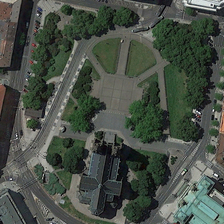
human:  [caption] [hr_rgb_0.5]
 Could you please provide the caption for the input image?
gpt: some buildings are around a square with green trees and a church .

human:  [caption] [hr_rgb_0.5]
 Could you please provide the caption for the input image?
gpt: some buildings are around a square with green trees and a church .

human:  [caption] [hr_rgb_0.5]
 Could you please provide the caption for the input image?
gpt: some buildings are around a square with green trees and a church .

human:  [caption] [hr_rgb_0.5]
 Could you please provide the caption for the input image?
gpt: some buildings are around a square with green trees and a church .

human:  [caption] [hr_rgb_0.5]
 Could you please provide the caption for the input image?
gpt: some buildings are around a square with green trees and a church .